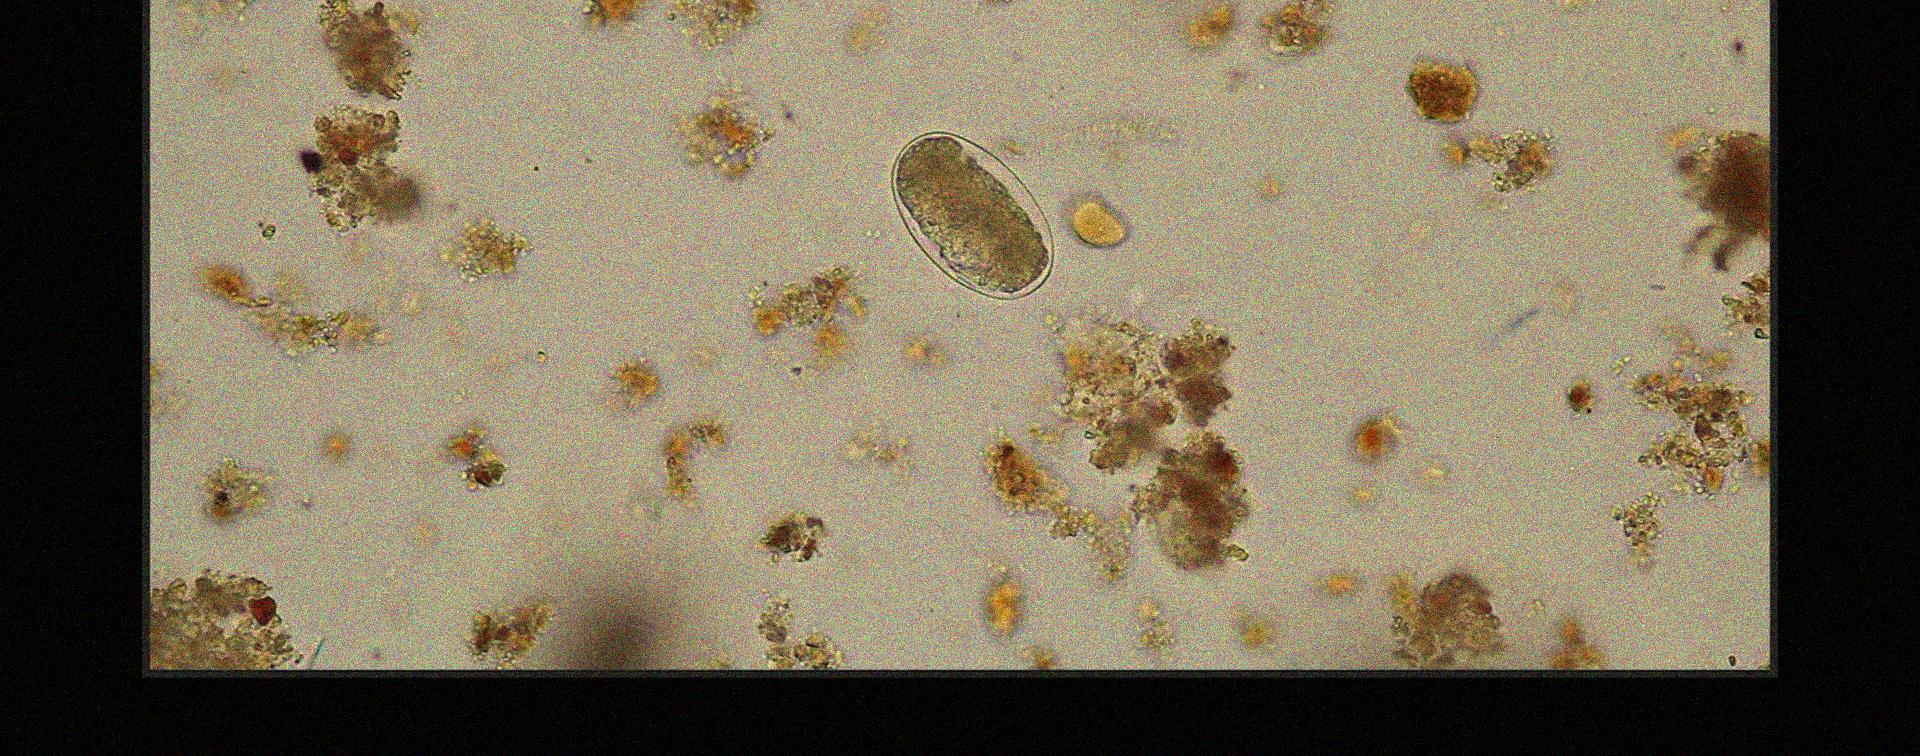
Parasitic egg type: Hookworm egg